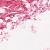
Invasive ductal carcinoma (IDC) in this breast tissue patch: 0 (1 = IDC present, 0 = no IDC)